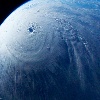
Label: cloud